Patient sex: M
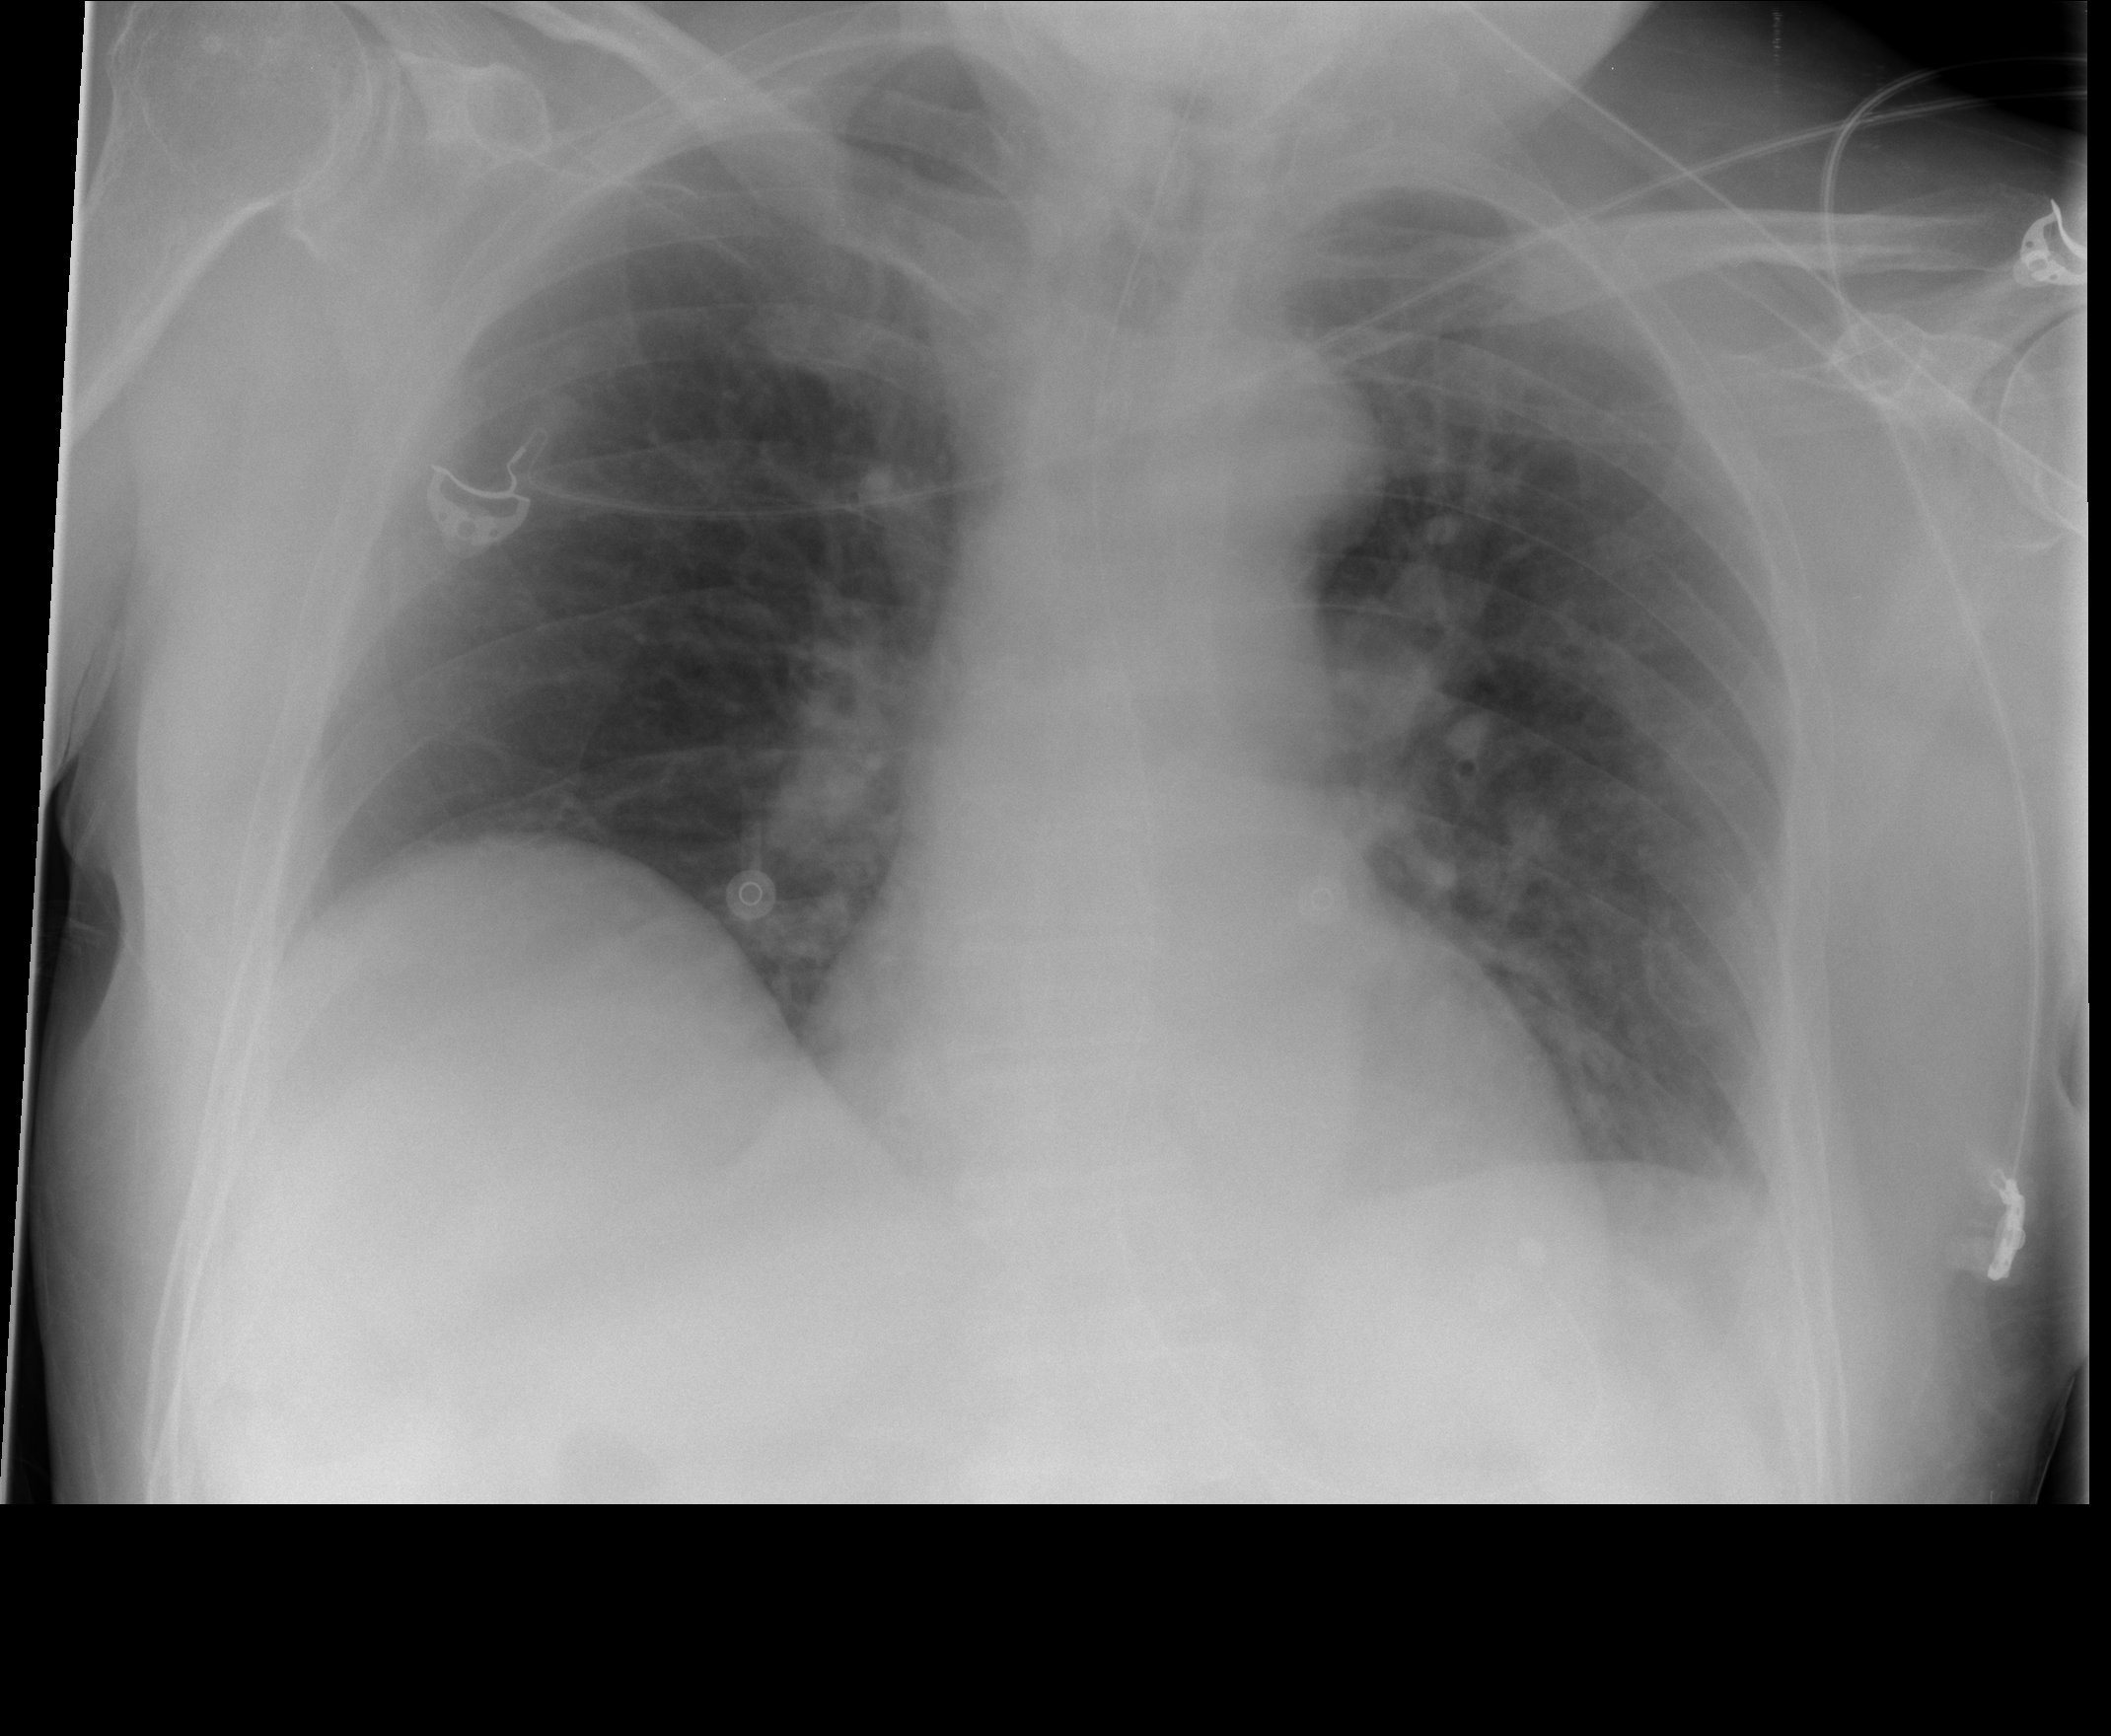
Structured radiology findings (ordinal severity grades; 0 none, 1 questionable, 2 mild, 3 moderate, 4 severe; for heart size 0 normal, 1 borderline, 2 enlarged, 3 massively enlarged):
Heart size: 0
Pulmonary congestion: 2
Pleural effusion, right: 0
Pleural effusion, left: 1
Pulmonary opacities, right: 0
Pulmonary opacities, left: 1
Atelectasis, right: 0
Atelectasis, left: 0